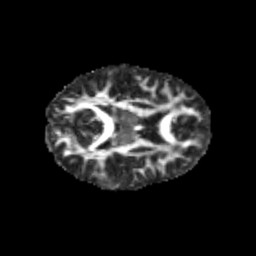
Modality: FA
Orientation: axial
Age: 10
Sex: female
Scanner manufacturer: siemens
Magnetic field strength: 3 T
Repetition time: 3.8 s
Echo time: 0.07 s